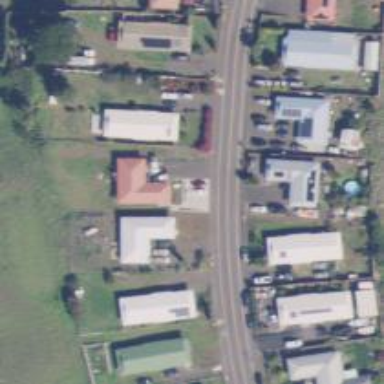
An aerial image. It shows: Residential road.